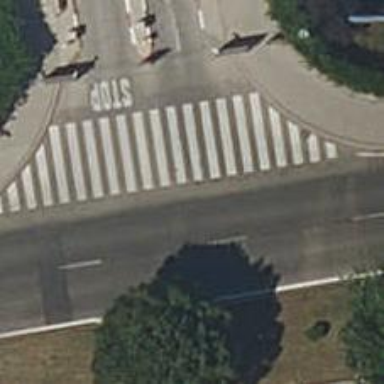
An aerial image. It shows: Road with stop sign.